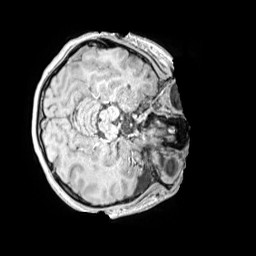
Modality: MP2RAGE
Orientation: axial
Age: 11
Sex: female
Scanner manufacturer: siemens
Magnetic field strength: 3 T
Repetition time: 4 s
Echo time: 0.00299 s